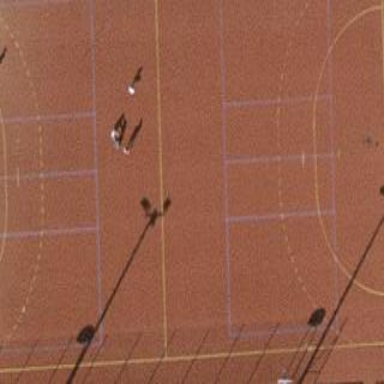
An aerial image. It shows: Basketball court located in leisure land pitch.